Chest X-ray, PA view. Patient: 41 years old, sex F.
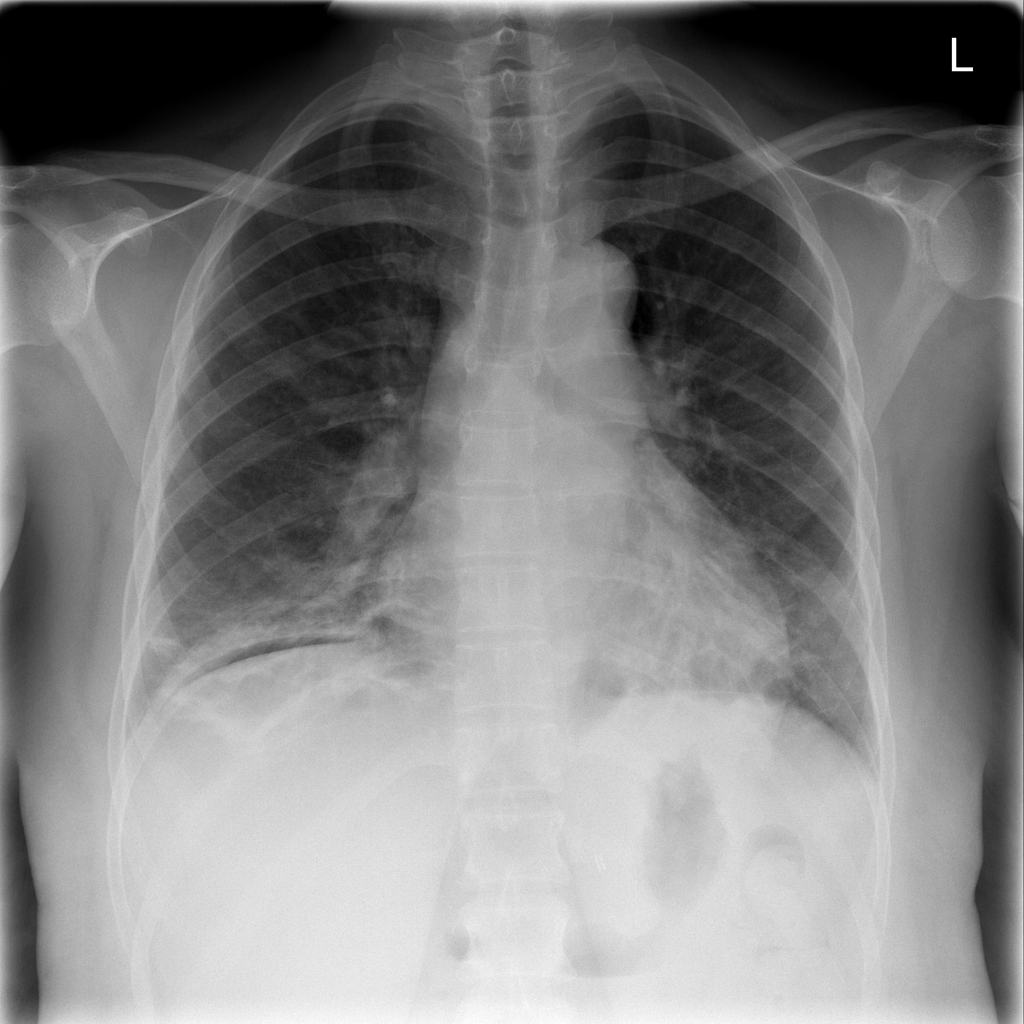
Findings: Atelectasis, Infiltration